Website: lowes
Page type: customer-info-address
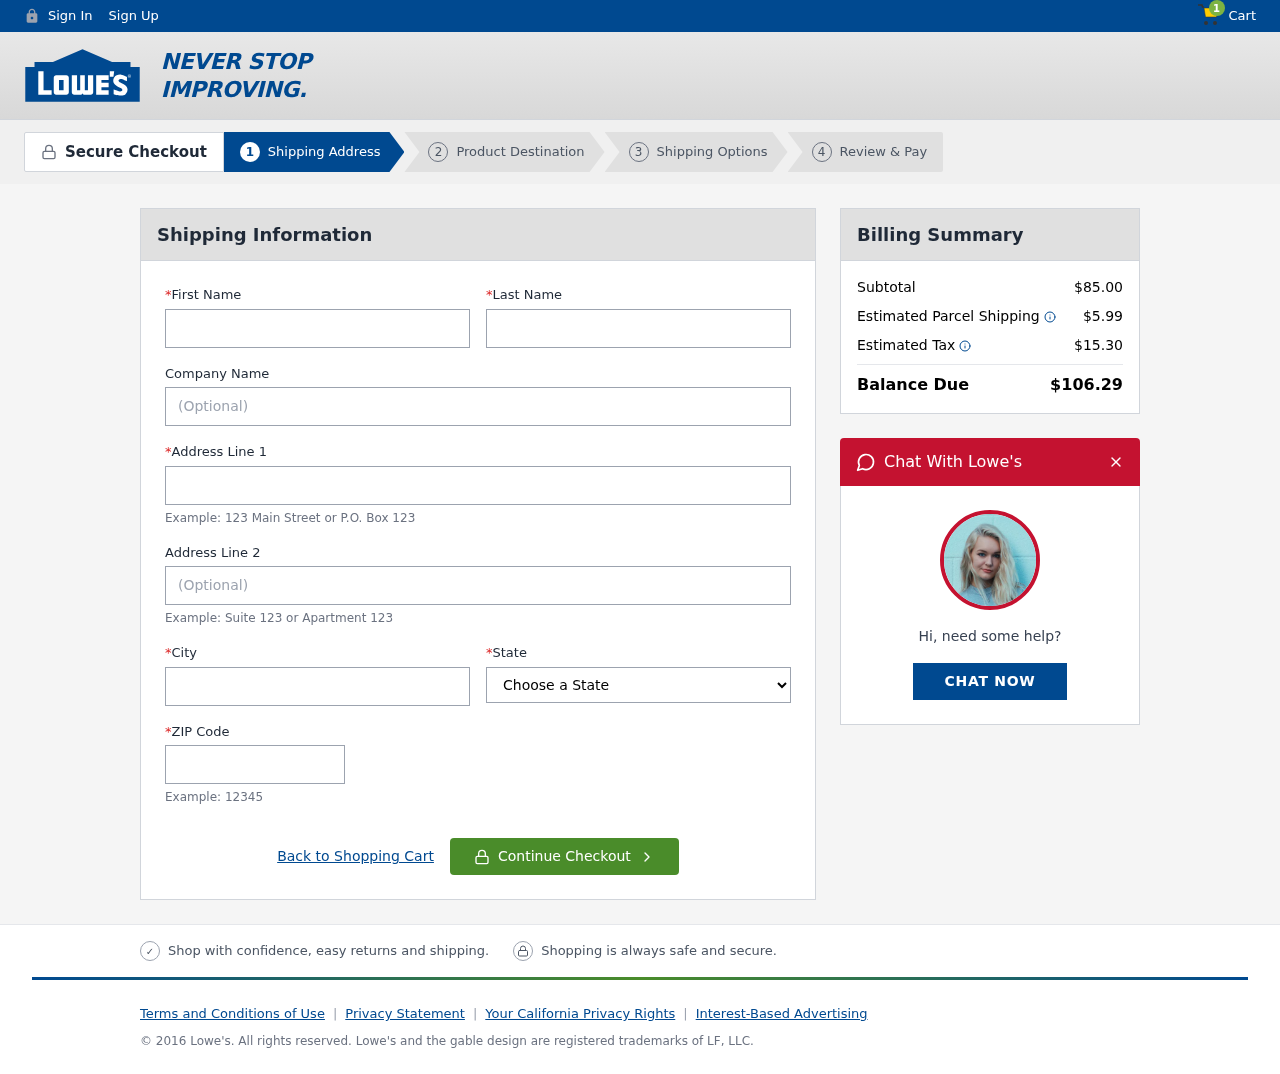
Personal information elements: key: PII_CITY
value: South Davidfort
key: PII_COMPANY
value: Hudson, Fisher and Potter
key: PII_FIRSTNAME
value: Anna
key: PII_LASTNAME
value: Macias
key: PII_POSTCODE
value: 94072
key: PII_STATE
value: Massachusetts
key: PII_STREET
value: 71250 Gray Vista
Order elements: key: ORDER_NUM_ITEMS
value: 1
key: ORDER_SUBTOTAL
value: $85.00
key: ORDER_SHIPPING_COST
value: $5.99
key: ORDER_TAX
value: $15.30
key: ORDER_TOTAL
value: $106.29